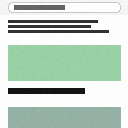
Screen state: on